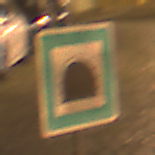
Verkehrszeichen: Tunnel
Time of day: Night
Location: Outdoor (Urban)
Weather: Clear
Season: NotSpecified
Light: Artificial